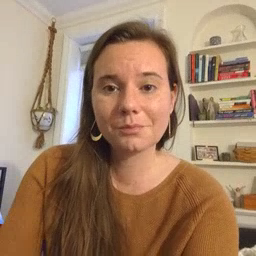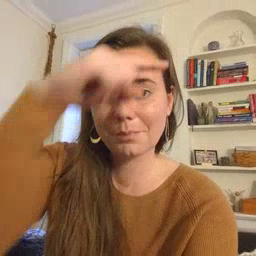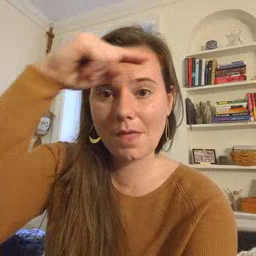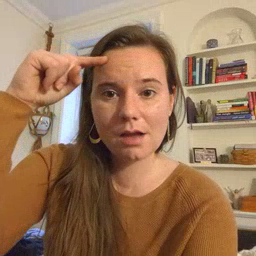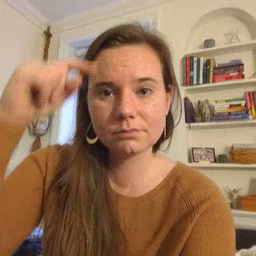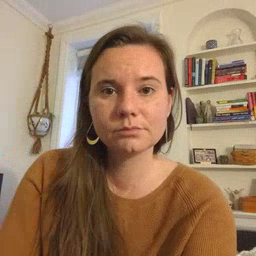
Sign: black